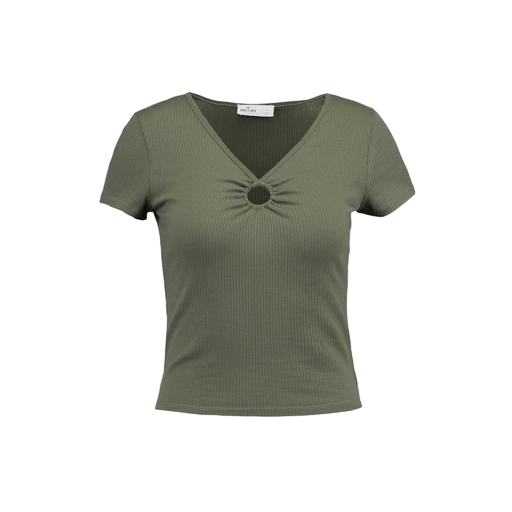
army green t-shirt, short-sleeve top only macy, olive tshirt, white background